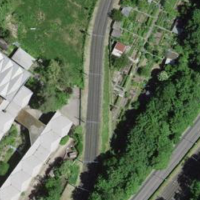
EUNIS habitat code: 53
Species observed at this site:
Chenopodium giganteum